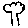
Label: flower